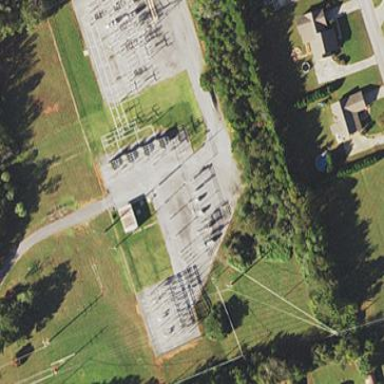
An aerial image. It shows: Substation with power facilities.